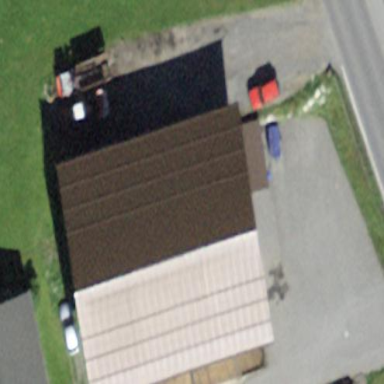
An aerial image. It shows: Building with tiled roof.